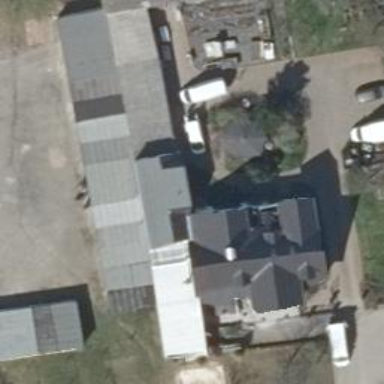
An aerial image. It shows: Garden center shop.